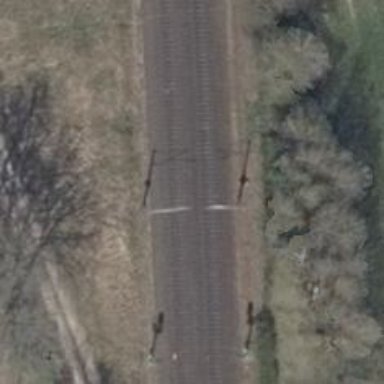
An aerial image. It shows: Milestone along the railway track with catenary mast.